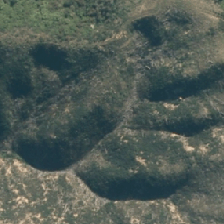
Land cover: harvested_forest